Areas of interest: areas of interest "Jiangmen Huahong Furniture Co., Ltd."
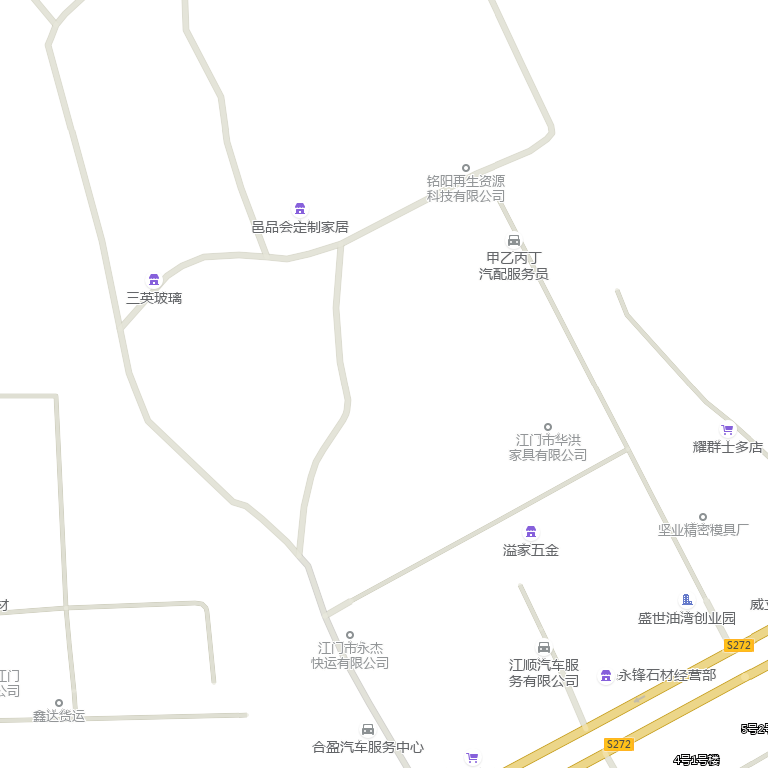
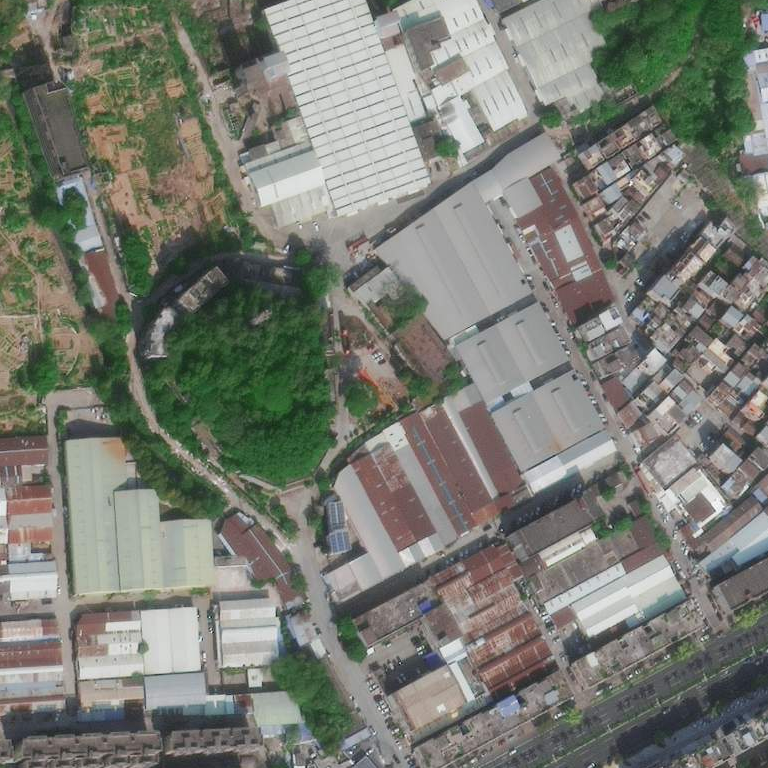